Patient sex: M
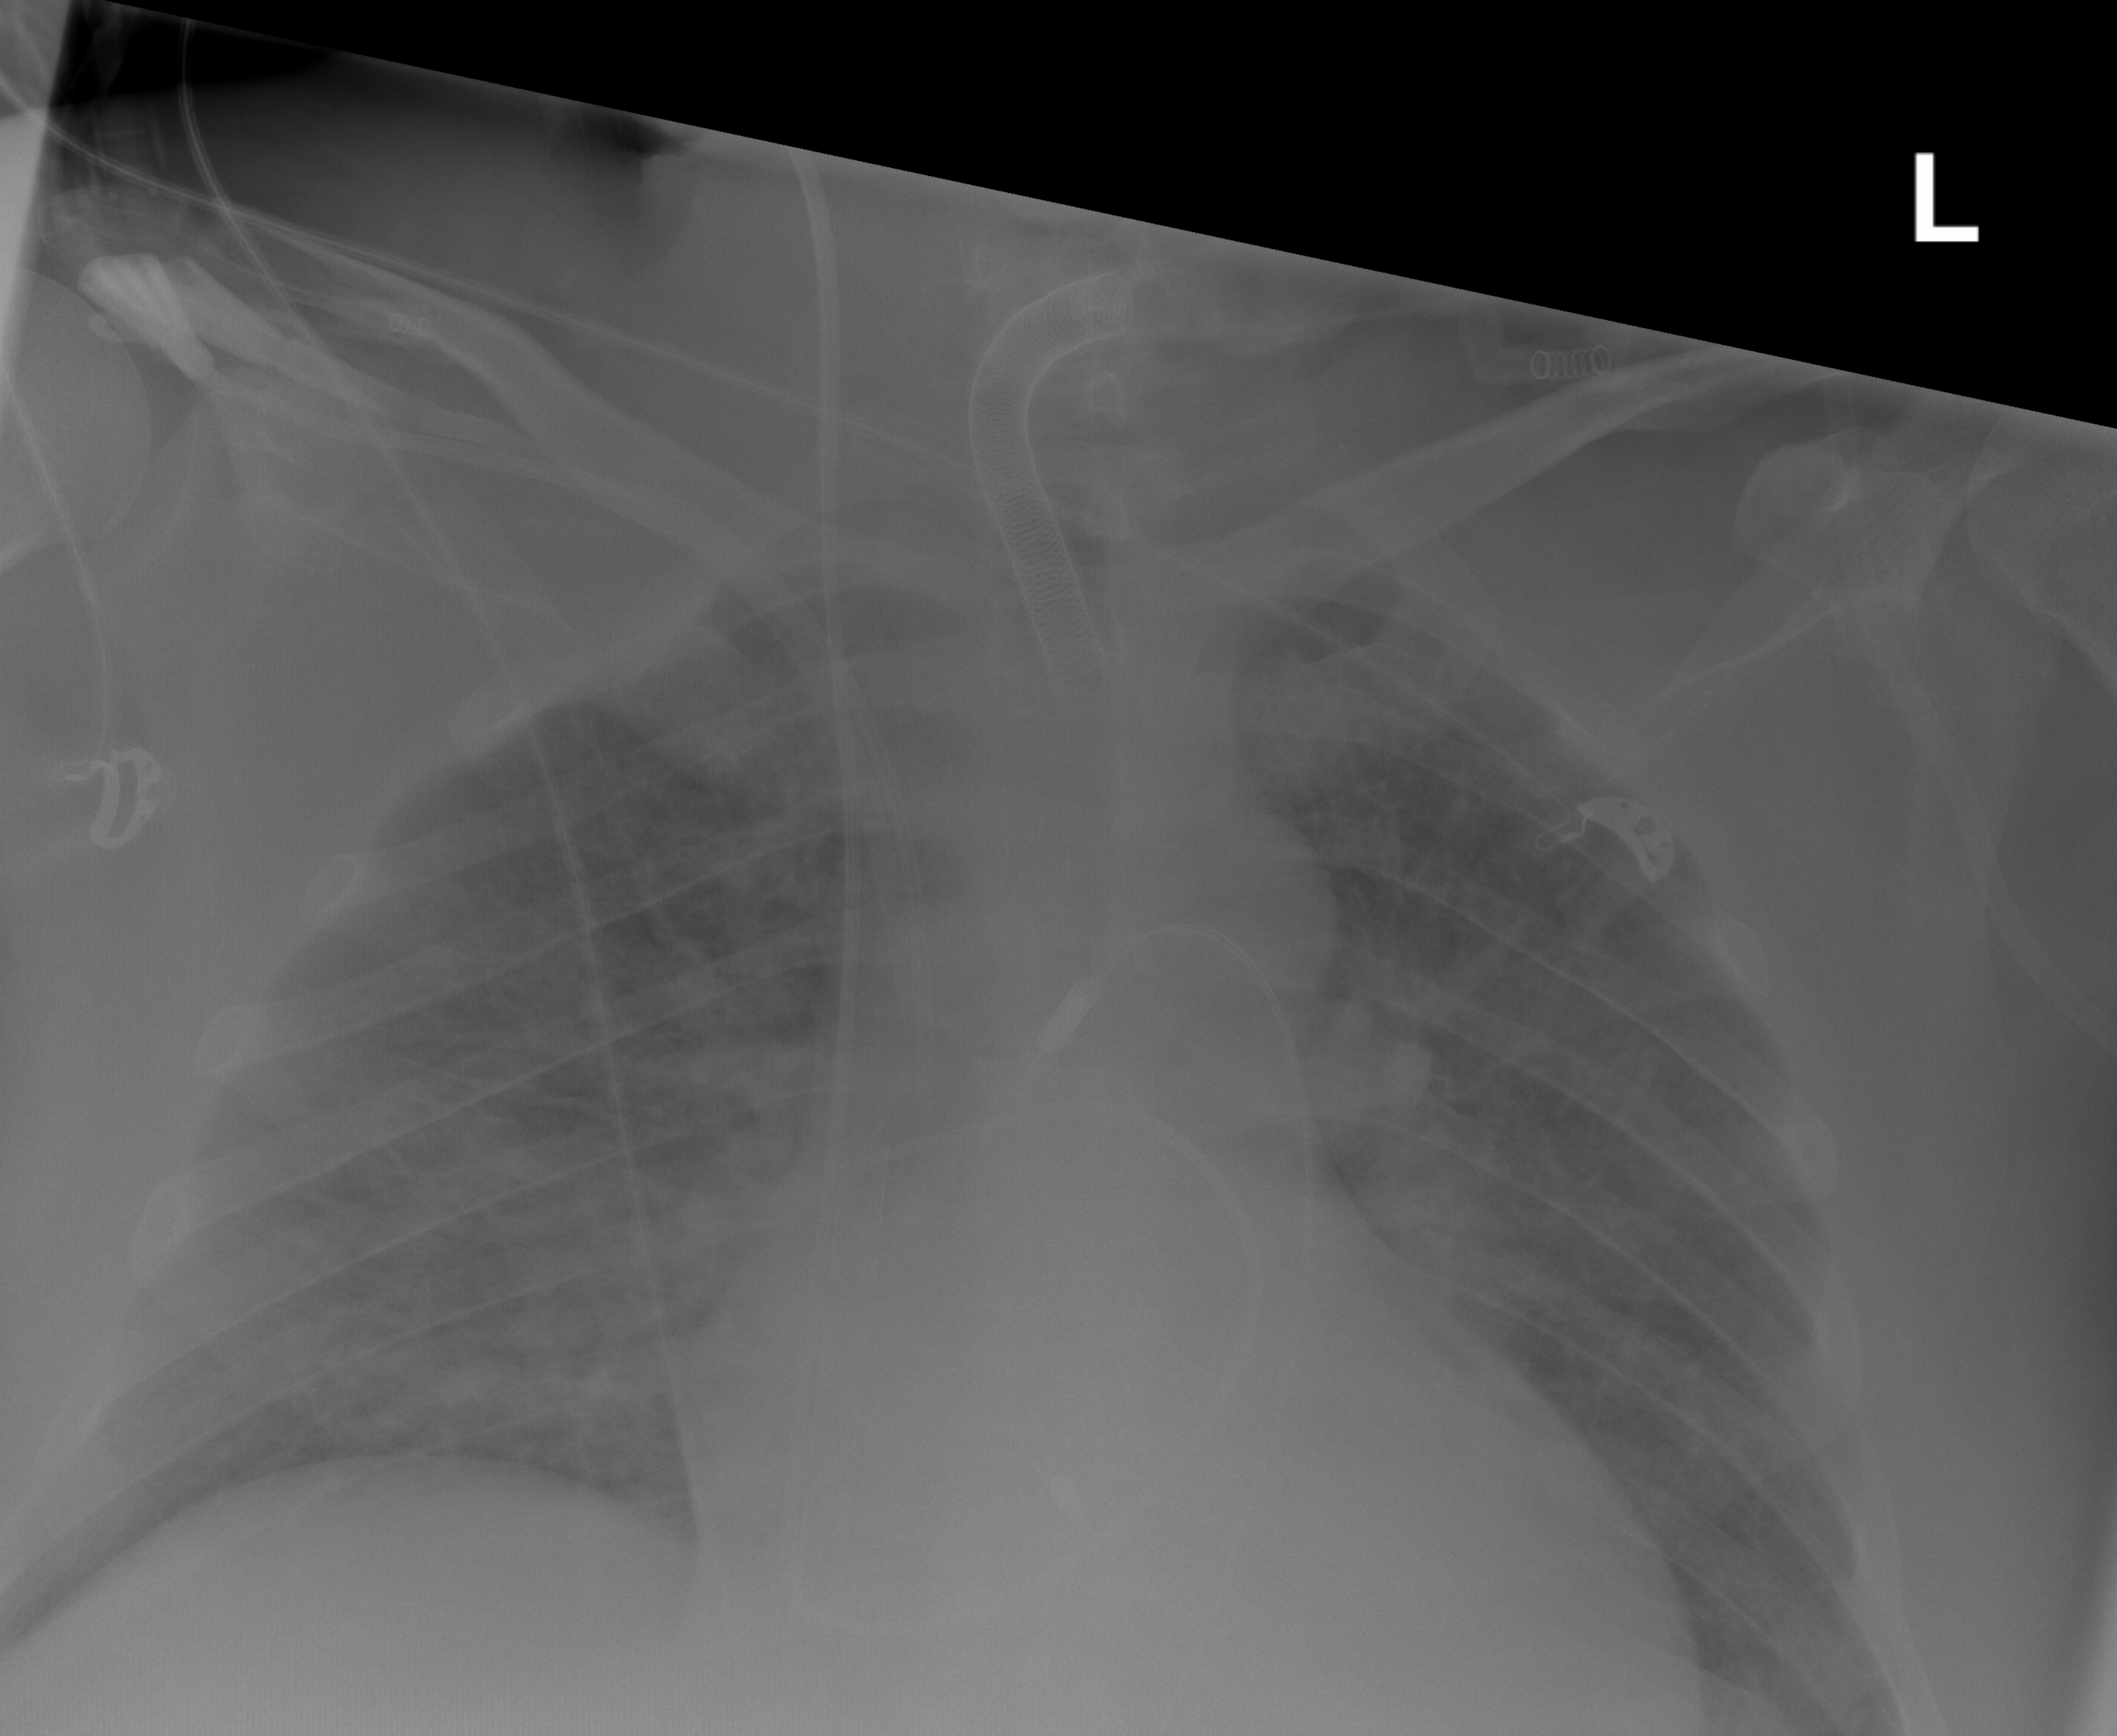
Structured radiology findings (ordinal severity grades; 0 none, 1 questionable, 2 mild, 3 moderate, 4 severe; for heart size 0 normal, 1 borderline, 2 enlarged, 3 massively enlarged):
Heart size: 2
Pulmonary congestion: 3
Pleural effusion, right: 2
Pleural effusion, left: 2
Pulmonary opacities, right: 3
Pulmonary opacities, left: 3
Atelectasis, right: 2
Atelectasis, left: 2